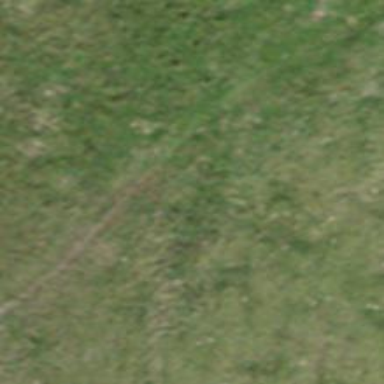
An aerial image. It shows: Path covered with grass.